Question: I have imported a few thousand records in my existing CRM database from CSV and apparently all leading zeroes in the phone numbers column have disappeared. In searching for an answer all other questions I could find were about fixed length of the string. but my phone numbers vary in length. The ones that need their leading zeroes back are the ones starting with different than zero number. The old records (prior to my CSV import) are fine and I do not need another zero to go in front of them.
Please bare in mind I am not a programmer and this is all very difficult to me - even to explain.
I've tried to export the database table via phpmyadmin in CSV and sort the problem out in LibreOffice and then put it back (import) ...but there are records 'NULL' that are not in quotes '""' when exported and when I save the file in LibreOffice all fields are in quotes including the NULL ones. So I guess this will not work. It is a production environment. The table in question is the "contacts" table for a SugarCRM CE database. The field is 'varchar(100)'. So to summarize my question is: is there a function that I can put in phpmyadmin or in the terminal (i have root access), that will identify the records in this particular table (contacts), that start with number different than zero and ad one zero in front?
I know that I am expected to show a code that I've tried and to give some feedback what the result is, but I just can't. Sorry. Any help will be highly appreciated.

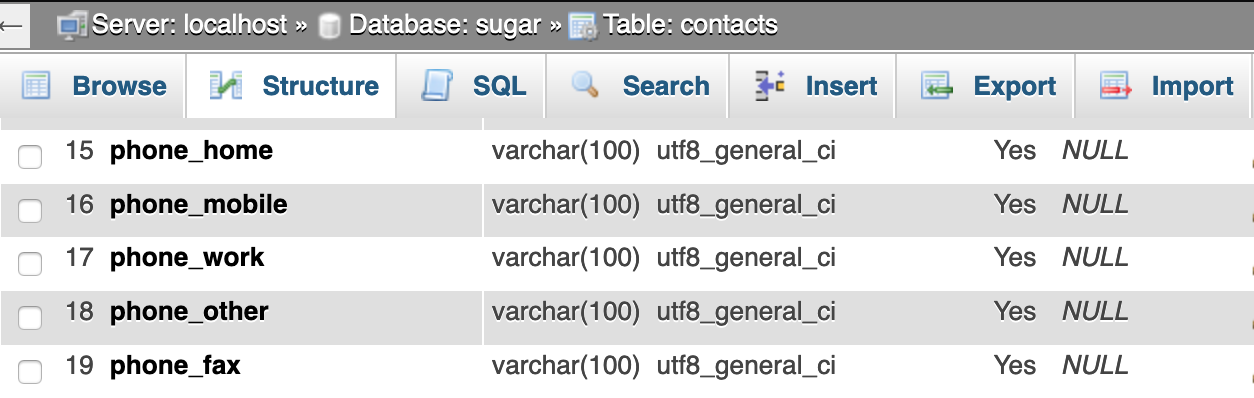
Answer: '''
UPDATE table1 SET phone = CONCAT("0", phone) WHERE LEFT(phone, 1) <> "0";
'''
You can first run SELECT with the same condition to see if it correctly return the rows that have phone numbers that lost their leading zeros